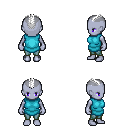
a pixel art fantasy rpg character, female body template, dark elf, purple skin, teal tunic, teal pants, white short mohawk hairstyle, four views (front, back, left, right), 2x2 character sprite sheet, small pixel art, hard edges, no anti-aliasing